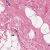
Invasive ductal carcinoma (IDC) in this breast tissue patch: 0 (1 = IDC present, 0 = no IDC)